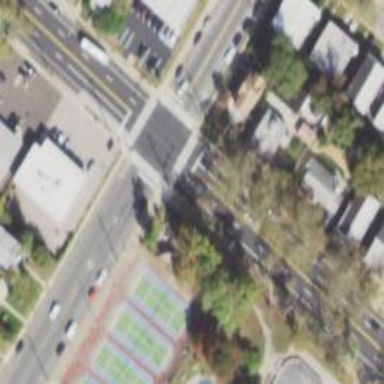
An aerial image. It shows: Marked road crossing.